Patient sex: M
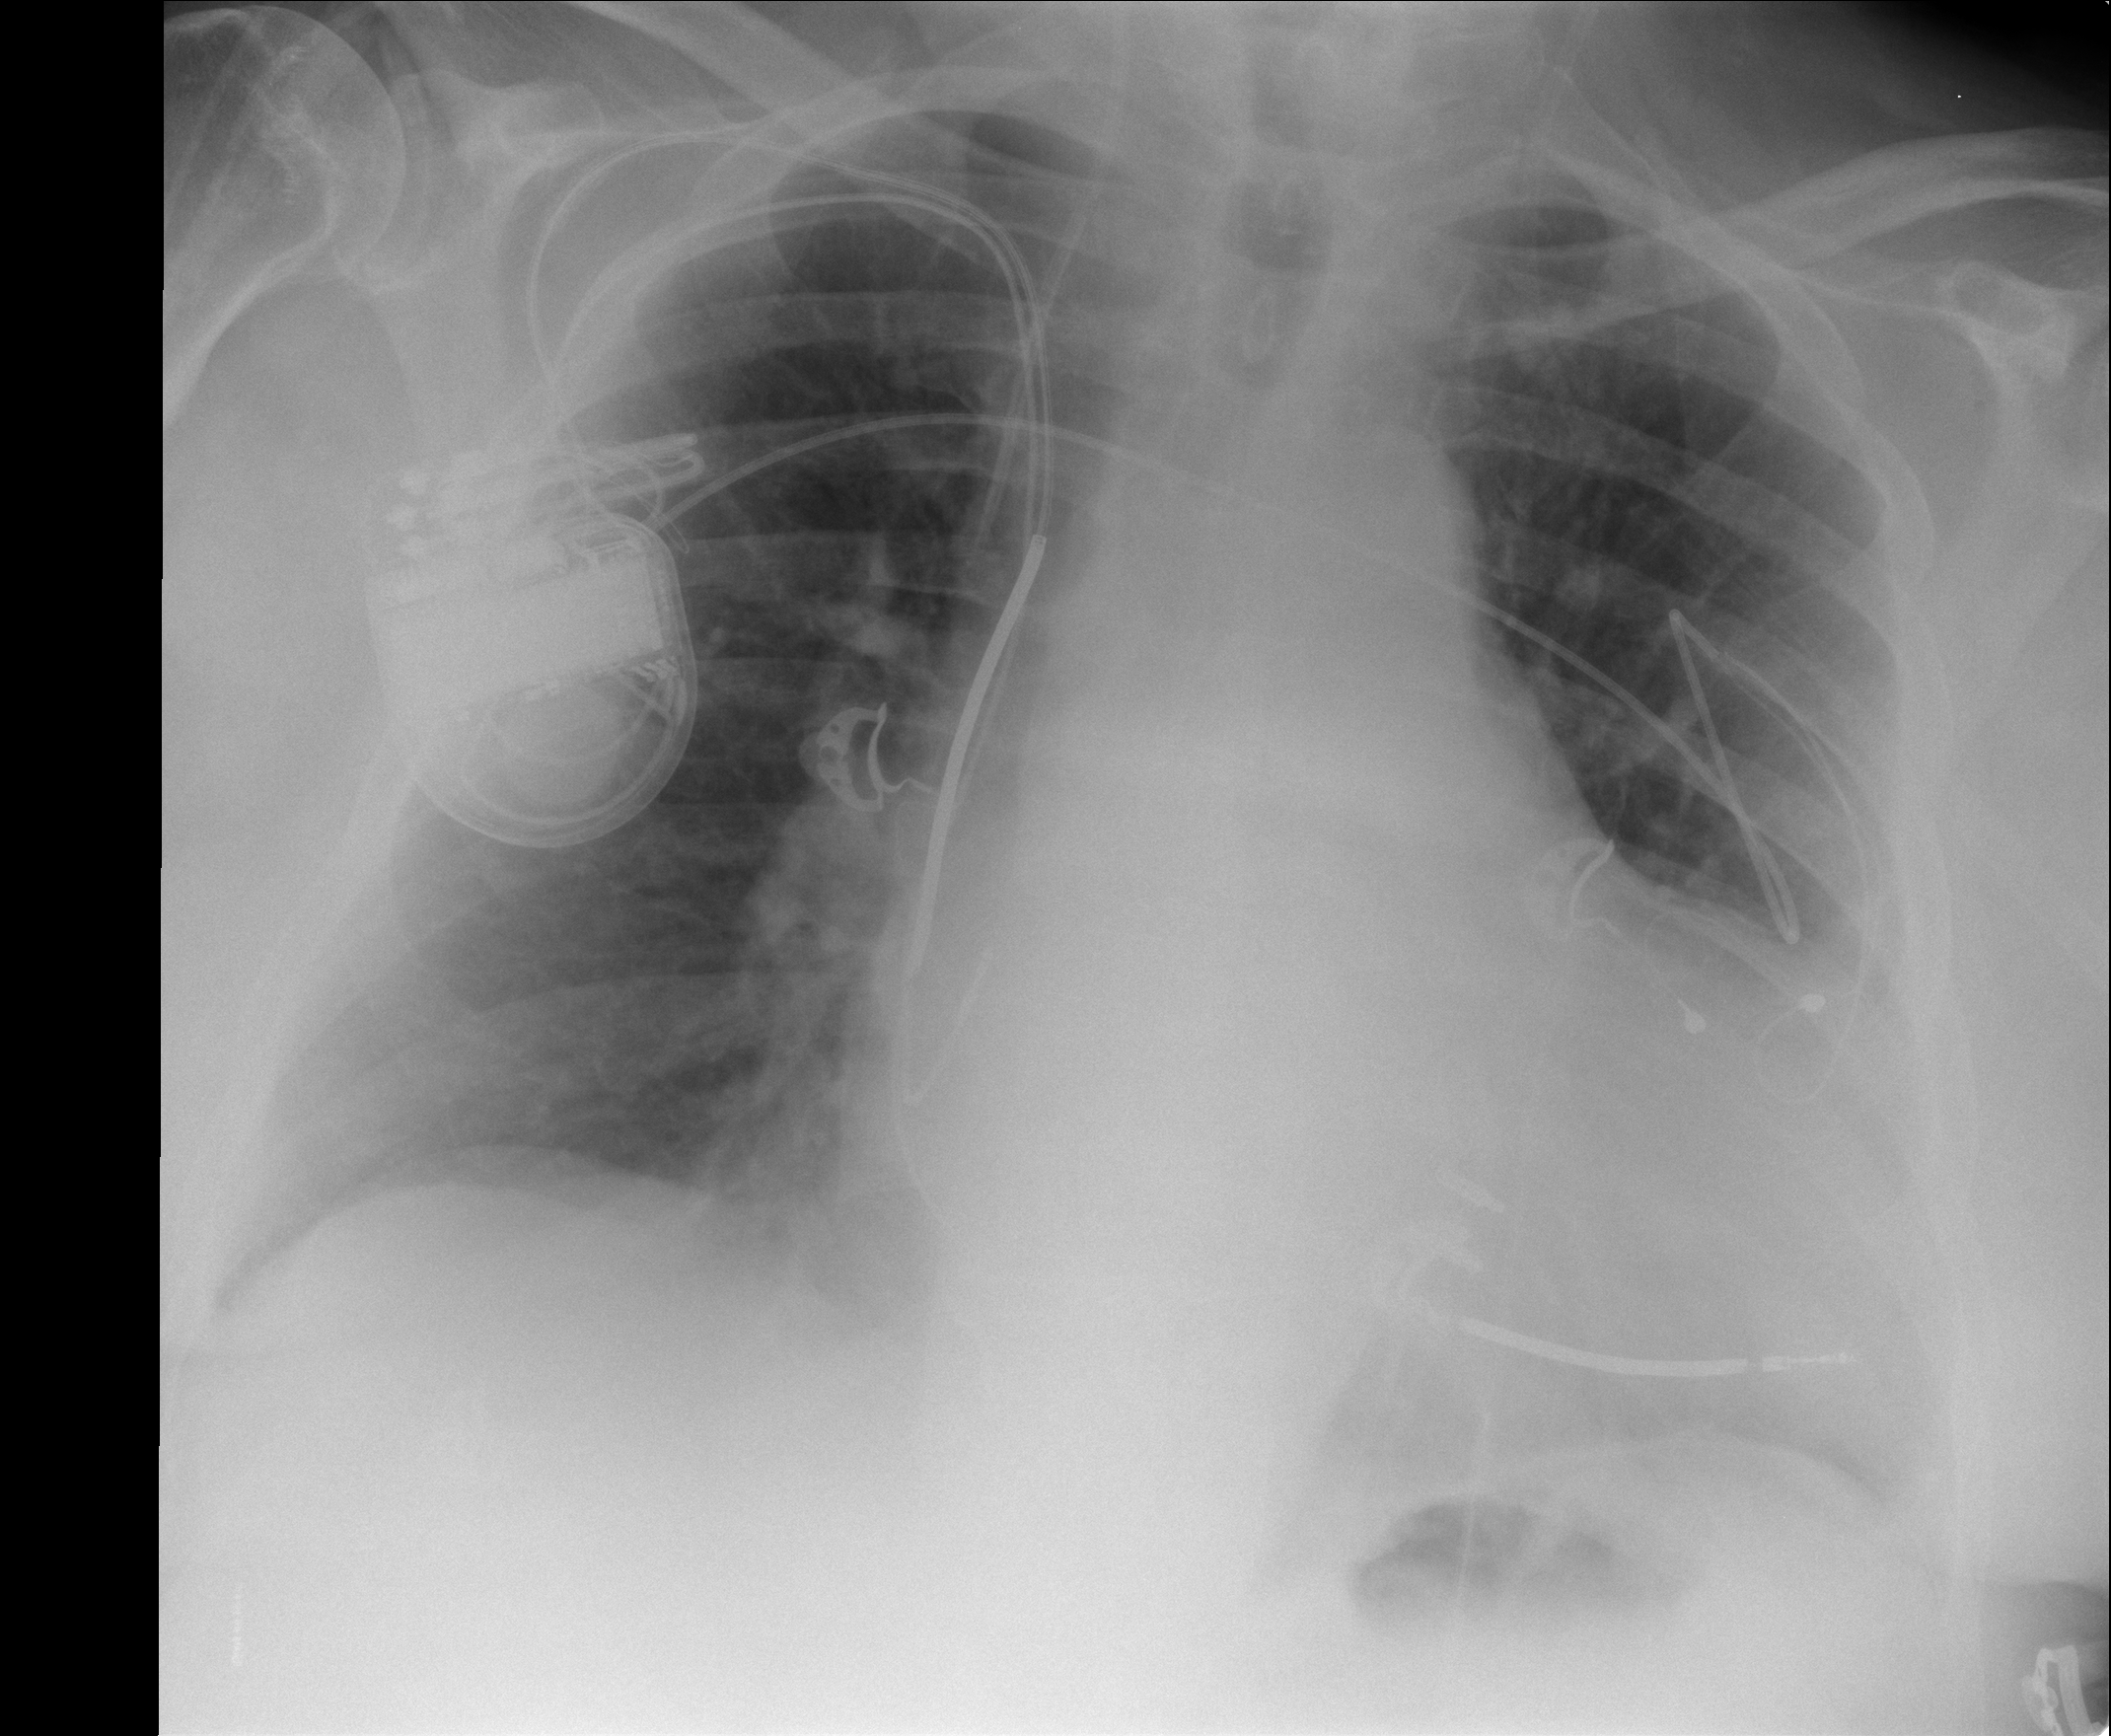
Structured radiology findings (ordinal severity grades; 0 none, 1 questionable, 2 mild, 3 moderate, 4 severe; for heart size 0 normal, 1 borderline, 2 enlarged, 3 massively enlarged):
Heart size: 2
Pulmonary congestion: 2
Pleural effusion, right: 1
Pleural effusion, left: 1
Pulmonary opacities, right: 0
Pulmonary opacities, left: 0
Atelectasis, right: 0
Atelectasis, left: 2